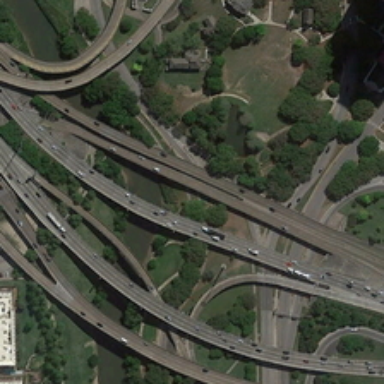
The grey of the open road through many dense green trees .